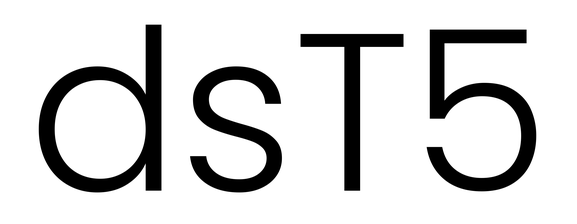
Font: Poppins-Light